Question: I want built a Android Application with a SQLite Database. I have two Java Classes. The First is the Contact Class ans the second the DatabaseHandle class for the operations how add, update etc...
I don't get a error but if I start my Application I become this message ...

Here is my Class
'''
package de.linde.sqlite;
public class Contact {
int _id;
String _name;
String _phone_number;
public Contact(){}
public Contact(int id,String name,String _phone_number){
this._id = id;
this._name = name;
this._phone_number = _phone_number;
}
public Contact(String name,String _phone_number){
this._name = name;
this._phone_number = _phone_number;
}
public int getID(){
return this._id;
}
public void setID(int id){
this._id = id;
}
public String getName(){
return this._name;
}
public void setName(String name){
this._name = name;
}
public String getPhoneNumber(){
return this._phone_number;
}
public void setPhoneNumber(String phone_number){
this._phone_number = phone_number;
}
}
'''
Here is my Class
'''
package de.linde.sqlite;
import java.util.ArrayList;
import java.util.List;
import android.content.ContentValues;
import android.content.Context;
import android.database.Cursor;
import android.database.sqlite.SQLiteDatabase;
import android.database.sqlite.SQLiteOpenHelper;
public class DatabaseHandler extends SQLiteOpenHelper {
//Datenbank version
private static final int DATABASE_VERSION = 1;
//Datenbankname
private static final String DATABASE_NAME = "contactsManager";
//Tabellenname
private static final String TABLE_CONTACTS = "contacts";
//Tabellenspalten
private static final String KEY_ID = "id";
private static final String KEY_NAME = "name";
private static final String KEY_PH_NO = "phone_number";
public DatabaseHandler(Context context){
super(context, DATABASE_NAME, null, DATABASE_VERSION);
}
public void onCreate(SQLiteDatabase db){
String CREATE_CONTACTS_TABLE = "CREATE TABLE" + TABLE_CONTACTS + "("
+ KEY_ID + "INTEGER PRIMARY KEY," + KEY_NAME + "TEXT,"
+ KEY_PH_NO + " TEXT" + ")";
db.execSQL(CREATE_CONTACTS_TABLE);
}
public void onUpgrade(SQLiteDatabase db, int oldVersion, int newVersion){
db.execSQL("DROP TABLE IF EXISTS" + TABLE_CONTACTS);
onCreate(db);
}
public void addContact(Contact contact) {
SQLiteDatabase db = this.getWritableDatabase();
ContentValues values = new ContentValues();
values.put(KEY_NAME, contact.getName()); // Contact Name
values.put(KEY_PH_NO, contact.getPhoneNumber()); // Contact Phone Number
// Inserting Row
db.insert(TABLE_CONTACTS, null, values);
db.close(); // Closing database connection
}
public Contact getContact(int id) {
SQLiteDatabase db = this.getReadableDatabase();
Cursor cursor = db.query(TABLE_CONTACTS, new String[] { KEY_ID,
KEY_NAME, KEY_PH_NO }, KEY_ID + "=?",
new String[] { String.valueOf(id) }, null, null, null, null);
if (cursor != null)
cursor.moveToFirst();
Contact contact = new Contact(Integer.parseInt(cursor.getString(0)),
cursor.getString(1), cursor.getString(2));
// return contact
return contact;
}
public List<Contact> getAllContacts() {
List<Contact> contactList = new ArrayList<Contact>();
// Select All Query
String selectQuery = "SELECT * FROM " + TABLE_CONTACTS;
SQLiteDatabase db = this.getWritableDatabase();
Cursor cursor = db.rawQuery(selectQuery, null);
// looping through all rows and adding to list
if (cursor.moveToFirst()) {
do {
Contact contact = new Contact();
contact.setID(Integer.parseInt(cursor.getString(0)));
contact.setName(cursor.getString(1));
contact.setPhoneNumber(cursor.getString(2));
// Adding contact to list
contactList.add(contact);
} while (cursor.moveToNext());
}
// return contact list
return contactList;
}
public int getContactsCount() {
String countQuery = "SELECT * FROM " + TABLE_CONTACTS;
SQLiteDatabase db = this.getReadableDatabase();
Cursor cursor = db.rawQuery(countQuery, null);
cursor.close();
// return count
return cursor.getCount();
}
public int updateContact(Contact contact) {
SQLiteDatabase db = this.getWritableDatabase();
ContentValues values = new ContentValues();
values.put(KEY_NAME, contact.getName());
values.put(KEY_PH_NO, contact.getPhoneNumber());
// updating row
return db.update(TABLE_CONTACTS, values, KEY_ID + " = ?",
new String[] { String.valueOf(contact.getID()) });
}
public void deleteContact(Contact contact) {
SQLiteDatabase db = this.getWritableDatabase();
db.delete(TABLE_CONTACTS, KEY_ID + " = ?",
new String[] { String.valueOf(contact.getID()) });
db.close();
}
}
'''
Here is my MainActivity
'''
package de.linde.sqlite;
import java.util.List;
import android.os.Bundle;
import android.util.Log;
import android.app.Activity;
public class MainActivity extends Activity {
@Override
public void onCreate(Bundle savedInstanceState) {
super.onCreate(savedInstanceState);
setContentView(R.layout.activity_main);
DatabaseHandler db = new DatabaseHandler(this);
Log.d("Insert: ", "Inserting ..");
db.addContact(new Contact("Wladimir","024324324"));
db.addContact(new Contact("Max","<PHONE>"));
db.addContact(new Contact("Benny","<PHONE>"));
db.addContact(new Contact("derSchwarze","051324324"));
Log.d("Reading: ","Reading all Contacts..");
List<Contact> contacts = db.getAllContacts();
for (Contact cn : contacts) {
String log = "Id: " + cn.getID() + " ,Name: " + cn.getName() + " ,Phone: " + cn.getPhoneNumber();
Log.d("Name: ", log);
}
}
}
'''
My
'''
<RelativeLayout xmlns:android="http://schemas.android.com/apk/res/android"
xmlns:tools="http://schemas.android.com/tools"
android:layout_width="match_parent"
android:layout_height="match_parent" >
</RelativeLayout>
'''
What I make wrong :(
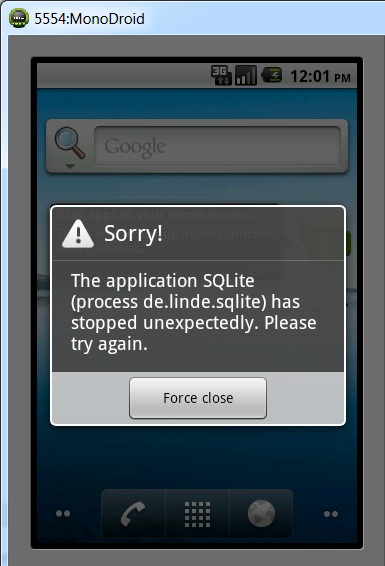
Answer: Add spaces between the values that you add to 'CREATE_CONTACTS_TABLE' and the concatenated string, so you build a valid table creation string:
'''
"CREATE TABLE " + TABLE_CONTACTS + " (" + KEY_ID + " INTEGER PRIMARY KEY, " + KEY_NAME + " TEXT, " + KEY_PH_NO + " TEXT)";
'''
You'll need to uninstall the app from the phone/emulator and then run it again to make the database to be recreated again.
The same thing is valid for the String in the onUpgrade method:
'''
"DROP TABLE IF EXISTS " + TABLE_CONTACTS
'''